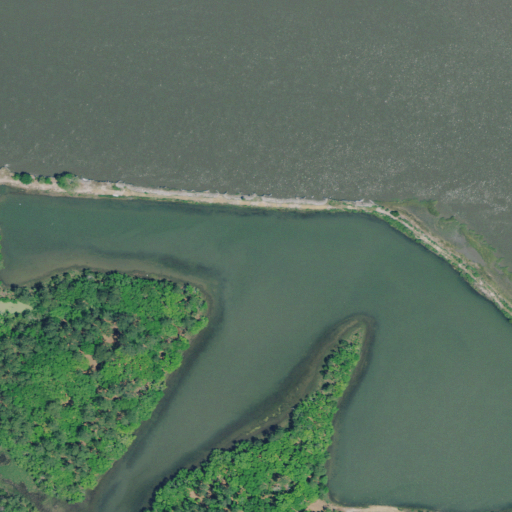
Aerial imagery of cape in South Carolina named Rabbits Point containing open water, woody wetlands, and herbaceous wetlands